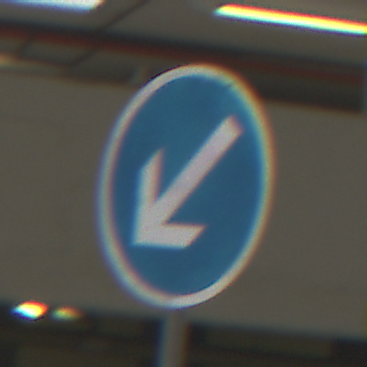
Verkehrszeichen: VorgeschriebeneVorbeifahrtLinks
Umgebung: Roofed, Urban
Tageszeit: Midday
Wetter: Overcast
Licht: Artificial
Jahreszeit: NotSpecified
Kontrast: MediumContrast